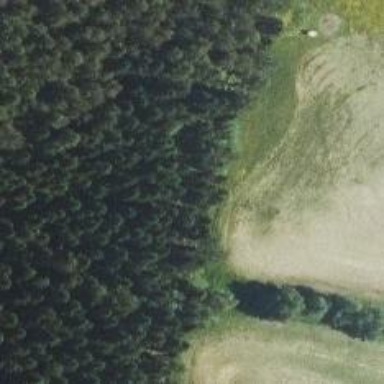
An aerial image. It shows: Path.